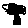
Label: tree